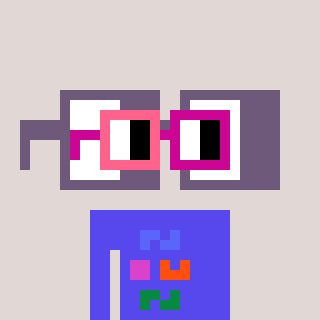
a pixel art character with square pink and red glasses, a glasses-shaped head and a computerblue-colored body on a warm background